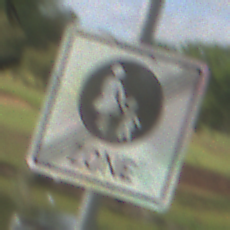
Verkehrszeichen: EndeFussgaengerzone
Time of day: MorningAfternoon
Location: Outdoor (Nature)
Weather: PartlyCloudy
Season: NotSpecified
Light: Natural